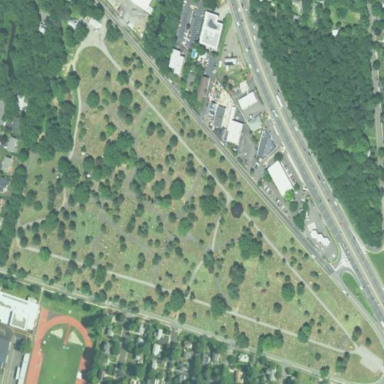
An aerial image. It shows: Cemetery.